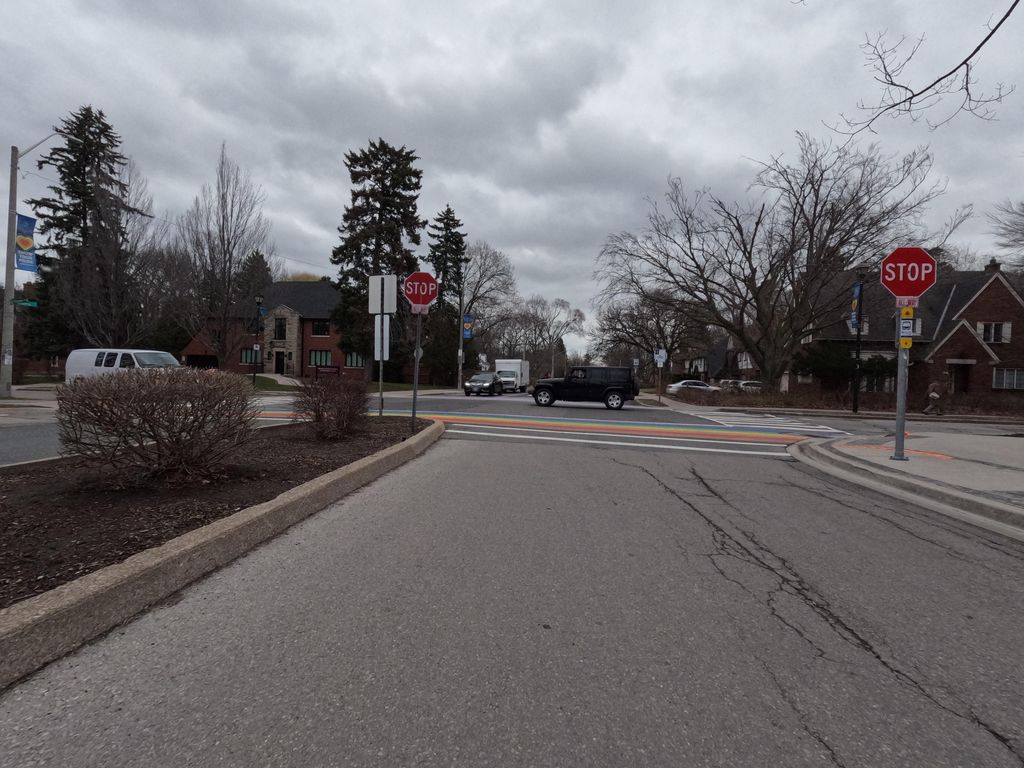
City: hamilton